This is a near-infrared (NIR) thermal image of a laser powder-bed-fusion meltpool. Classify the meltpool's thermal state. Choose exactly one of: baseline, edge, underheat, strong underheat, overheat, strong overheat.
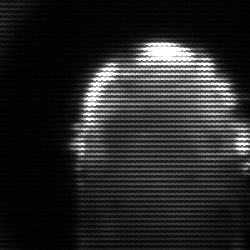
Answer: baseline